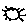
Label: sun